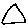
Label: triangle